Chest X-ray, PA view. Patient: 25 years old, sex M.
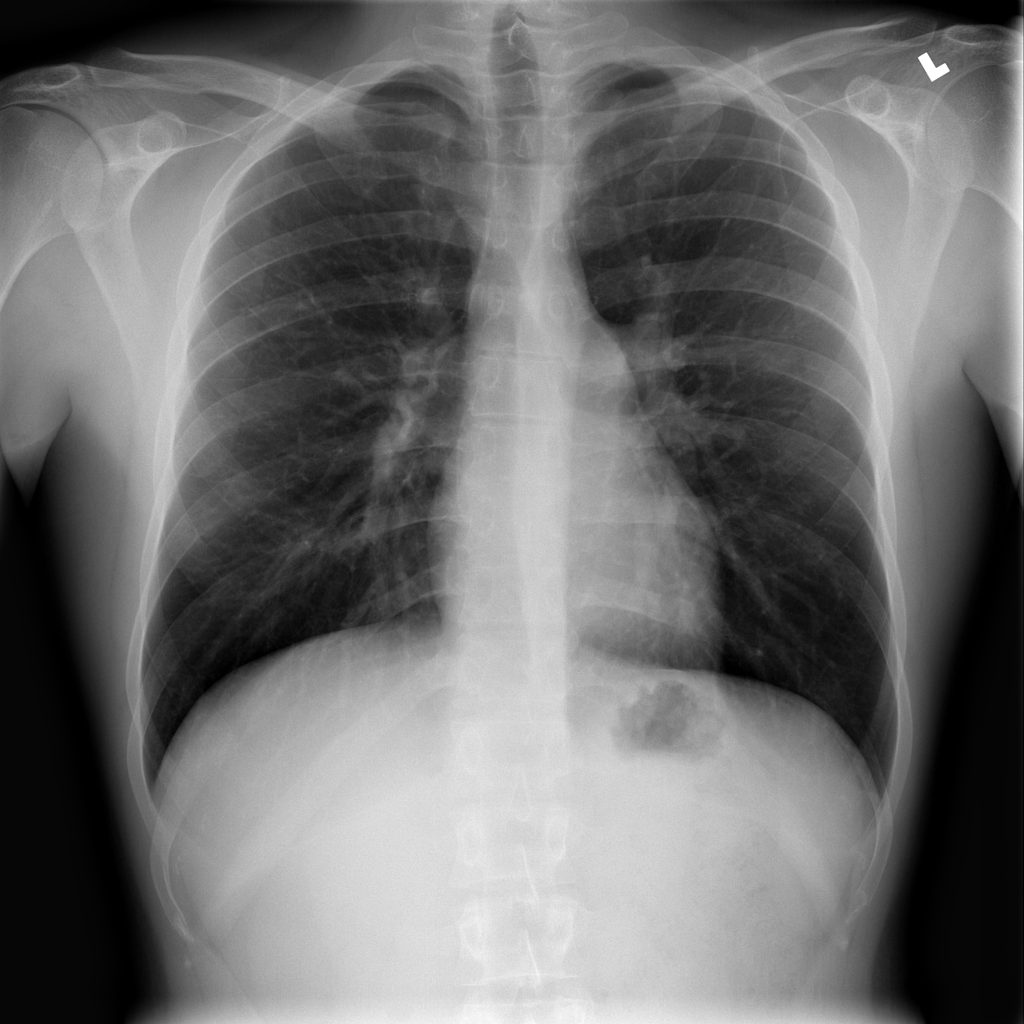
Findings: No Finding